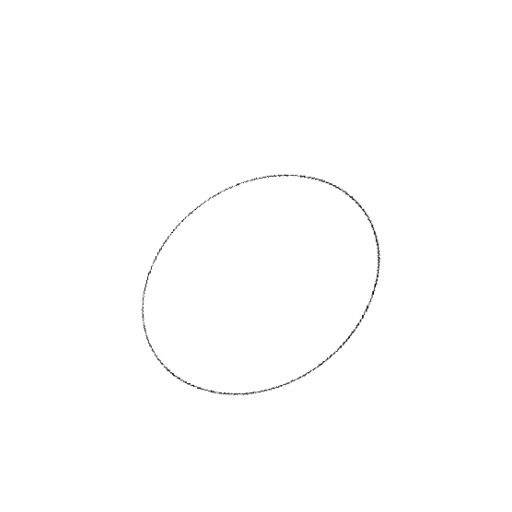
Crossing number: 0